Field crop: maize
Growth stage: 2
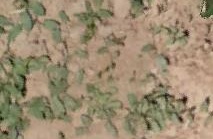
Species: convolvulus